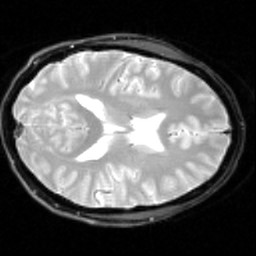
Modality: inplaneT2
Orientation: axial